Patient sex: M
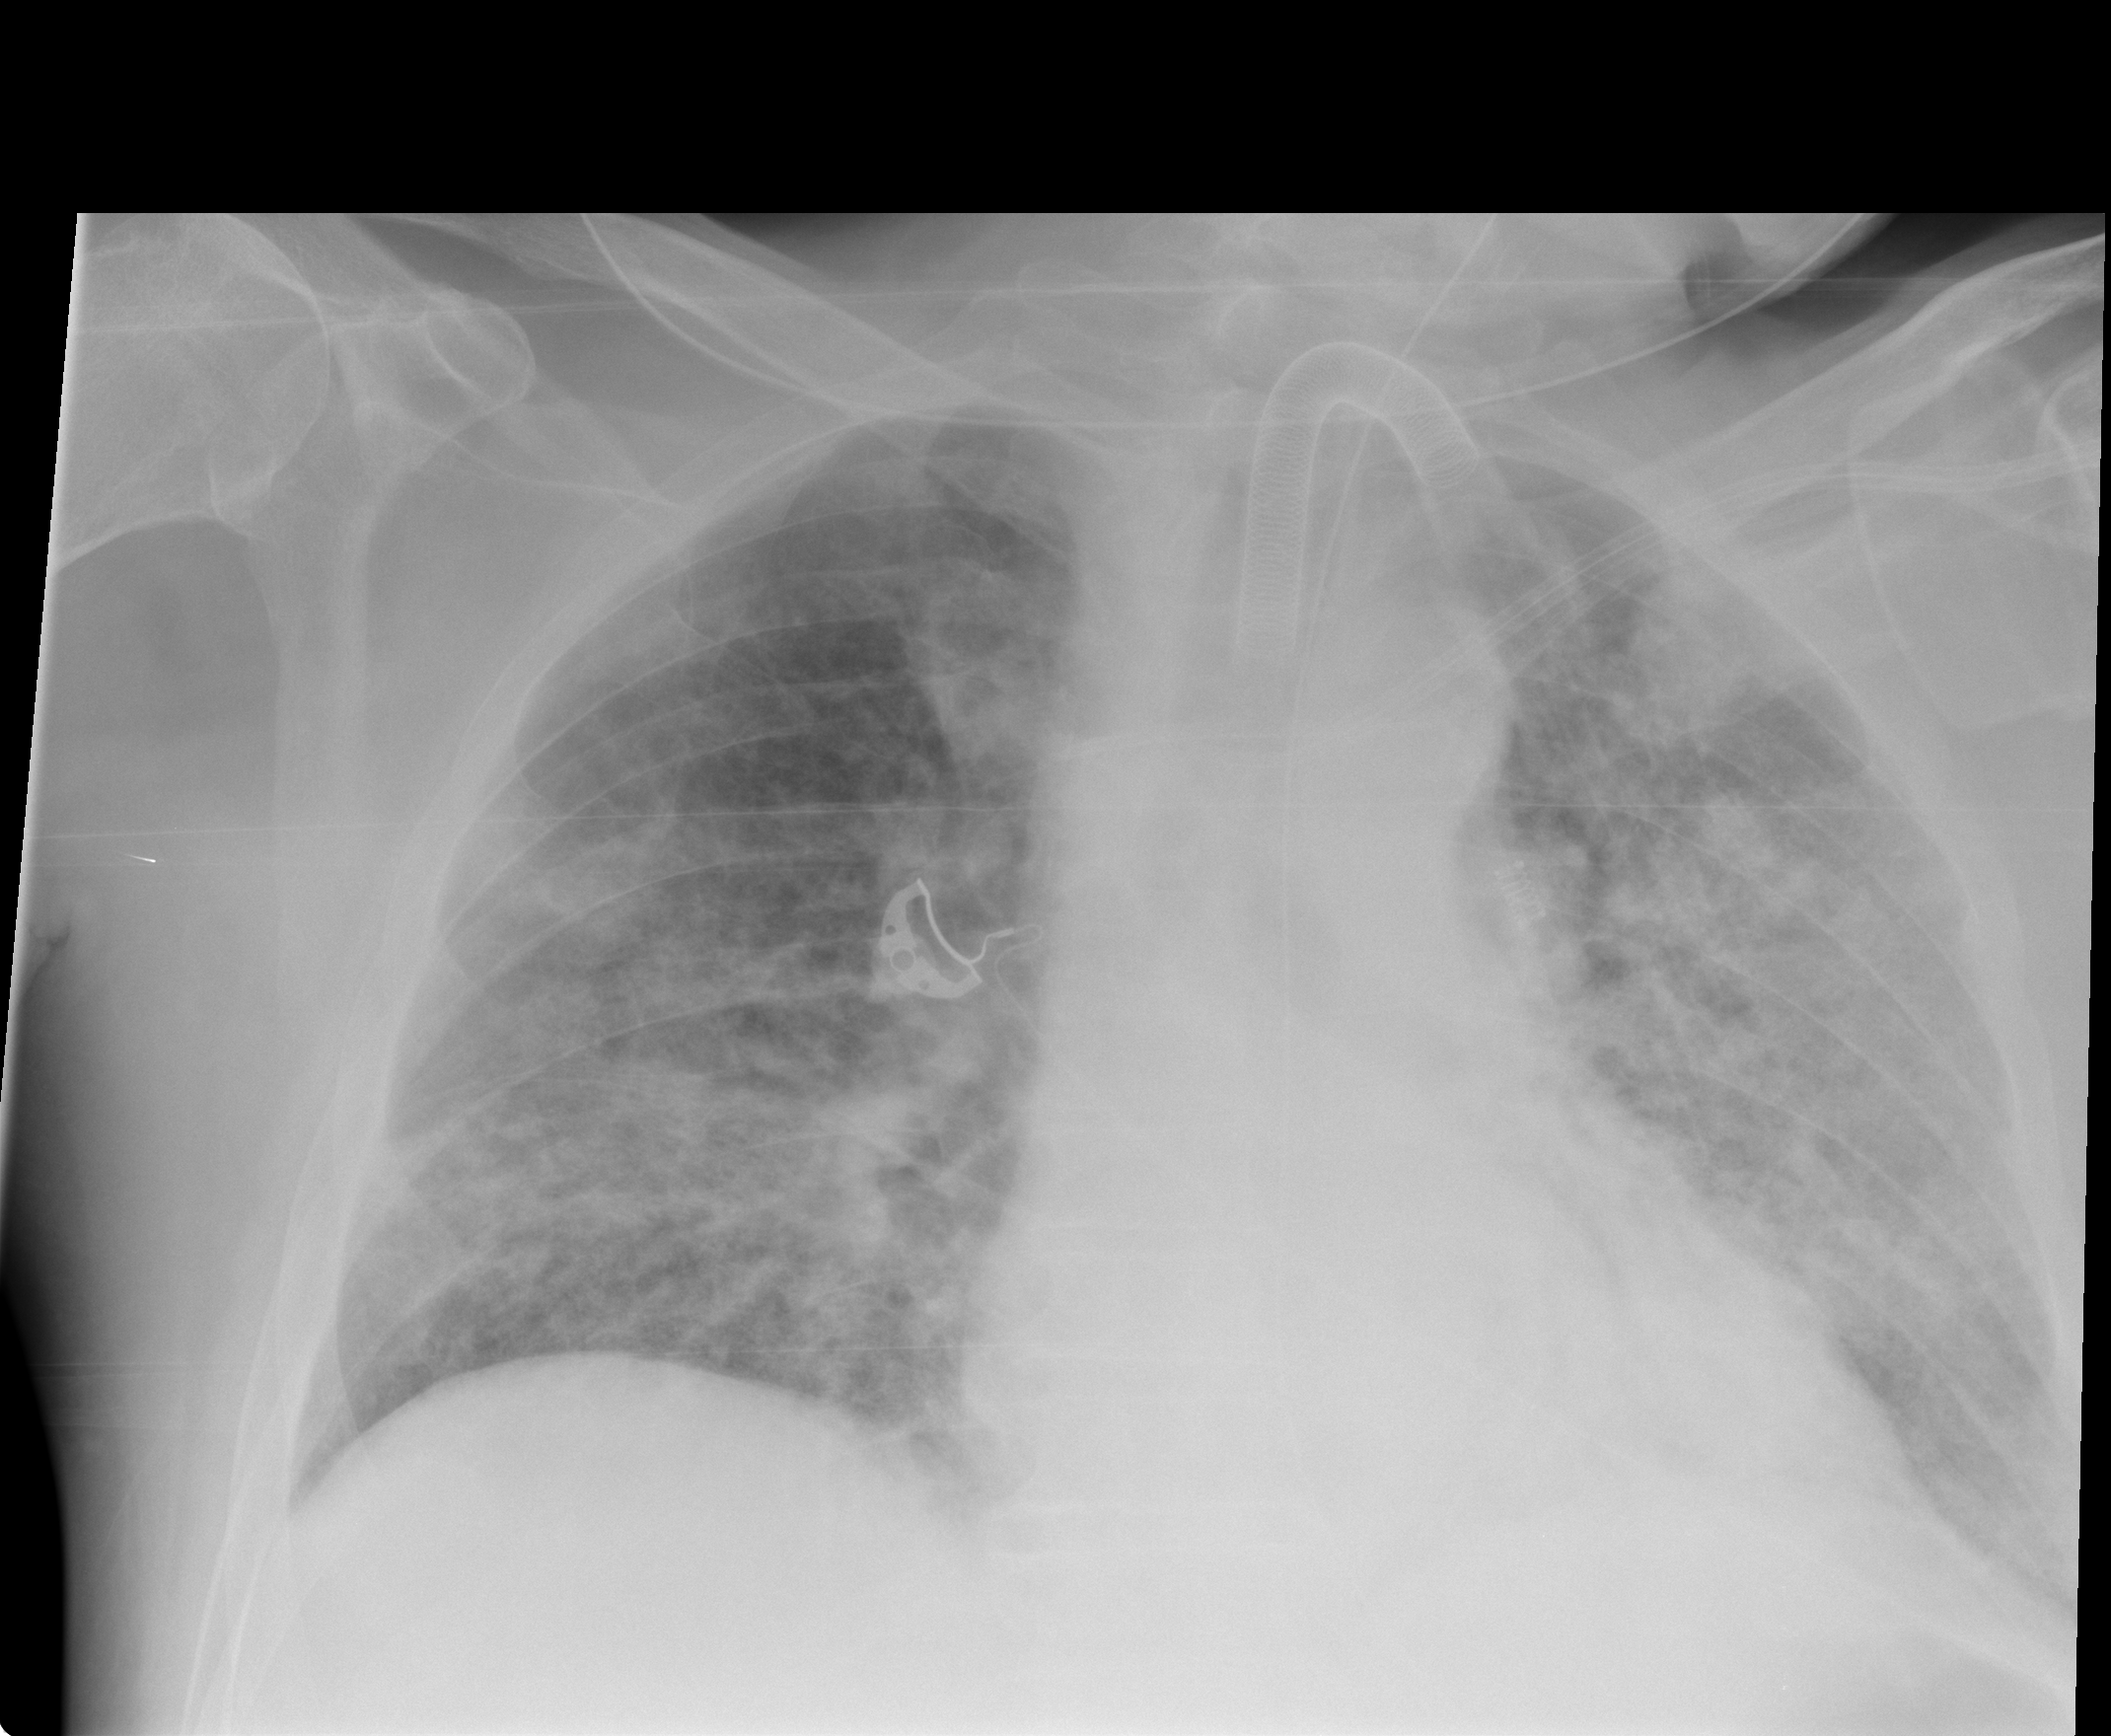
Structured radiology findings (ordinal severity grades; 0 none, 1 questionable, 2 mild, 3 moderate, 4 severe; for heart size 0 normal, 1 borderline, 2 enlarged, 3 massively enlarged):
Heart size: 0
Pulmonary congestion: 2
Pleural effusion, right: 0
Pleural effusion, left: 2
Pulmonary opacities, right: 3
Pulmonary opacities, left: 3
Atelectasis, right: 2
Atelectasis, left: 2